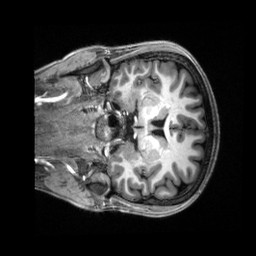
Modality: T1w
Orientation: coronal
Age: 21
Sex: female
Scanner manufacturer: siemens
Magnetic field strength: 3 T
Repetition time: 2.5 s
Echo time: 0.00222 s